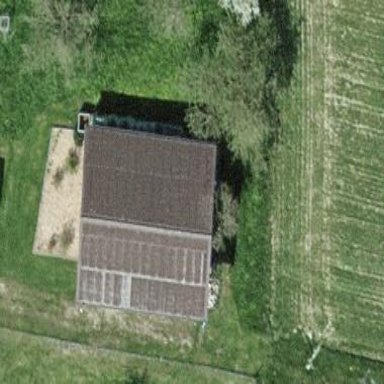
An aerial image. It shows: Shed.